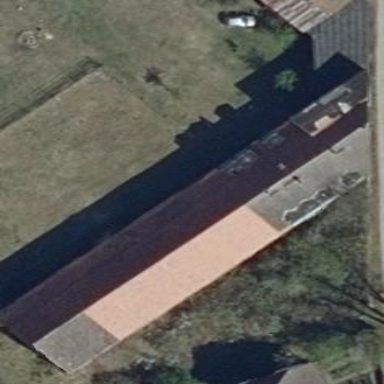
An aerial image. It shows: Historic barn with gabled roof made of stone and brick. It is now used for residential purposes.